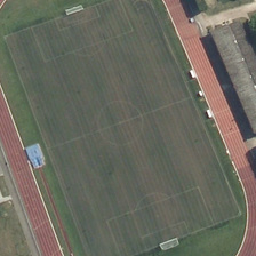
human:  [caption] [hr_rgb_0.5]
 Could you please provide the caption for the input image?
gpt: A ground track can be seen near some black square buildings.

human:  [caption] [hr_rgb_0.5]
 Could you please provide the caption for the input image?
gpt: the football field of the ground track field is old .

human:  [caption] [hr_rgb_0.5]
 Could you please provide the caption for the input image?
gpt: You can see ground track near several black square buildings.

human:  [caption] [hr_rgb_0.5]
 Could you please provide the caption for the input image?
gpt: this deep blue soccer field is surrounded by red running tracks .

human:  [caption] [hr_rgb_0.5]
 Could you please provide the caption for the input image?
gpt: a field on the ground can be seen near some square black buildings.